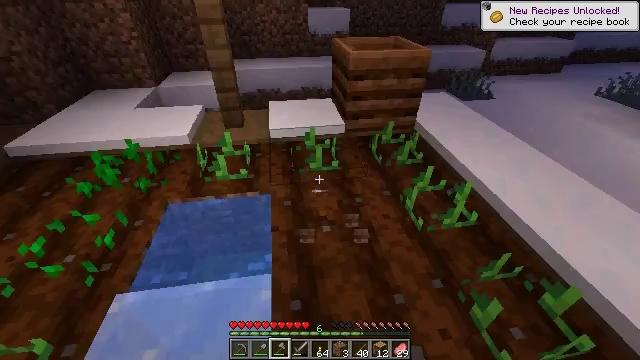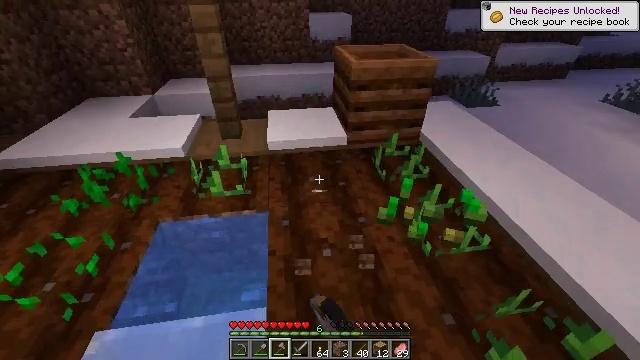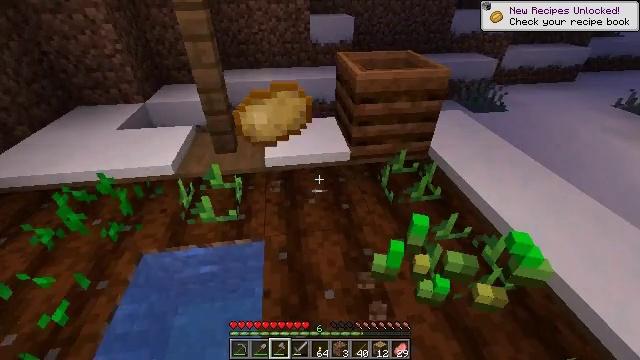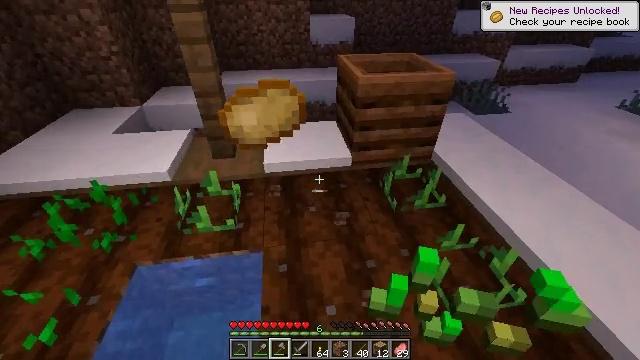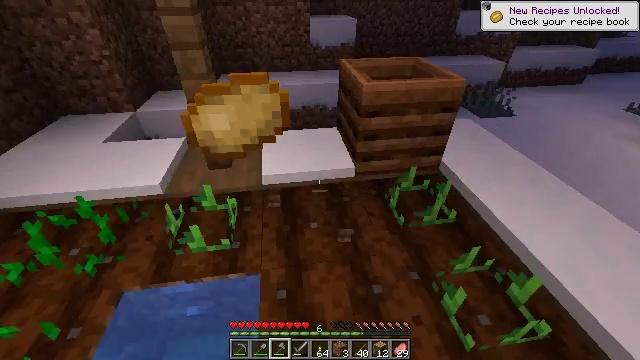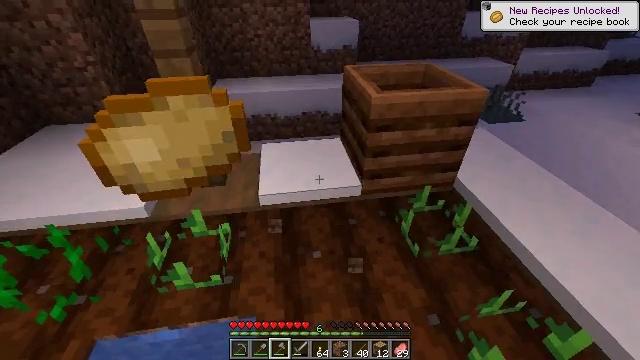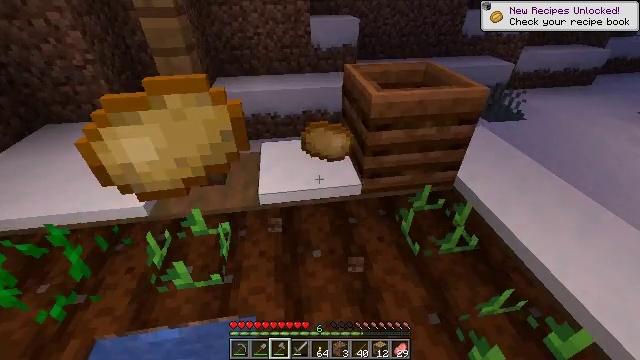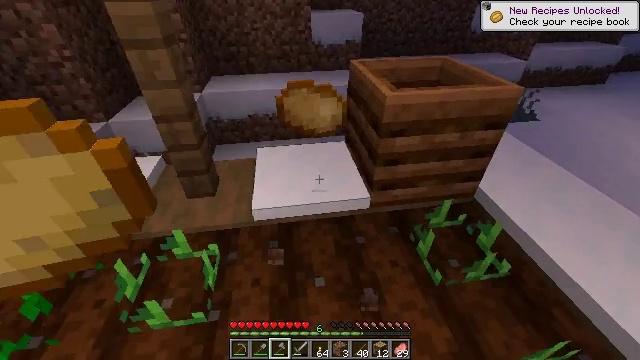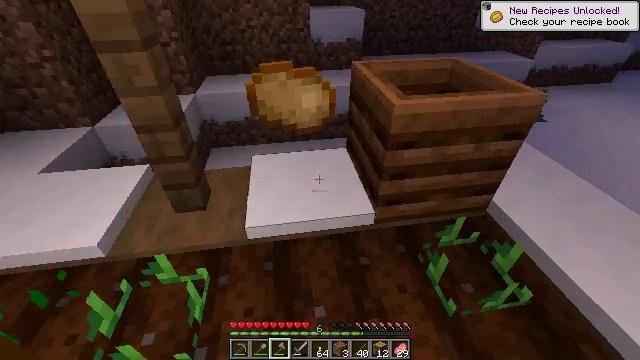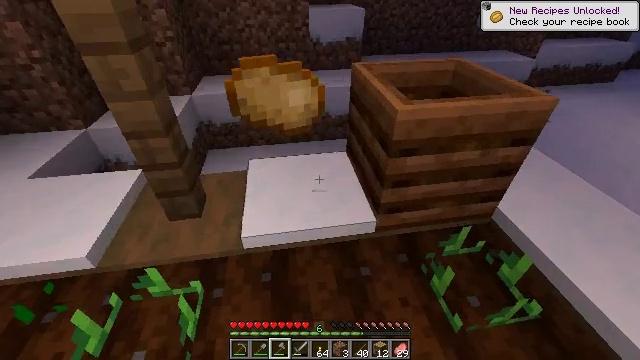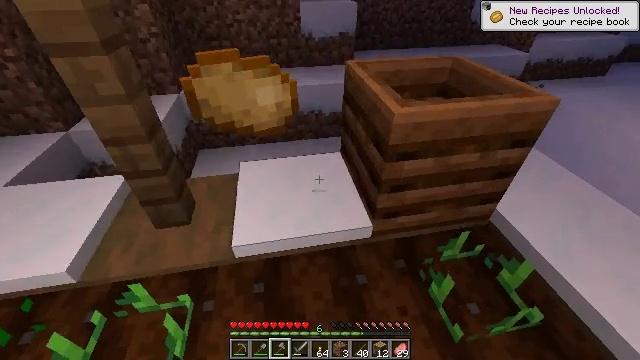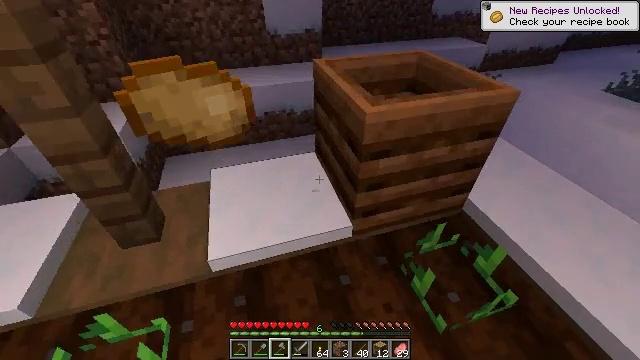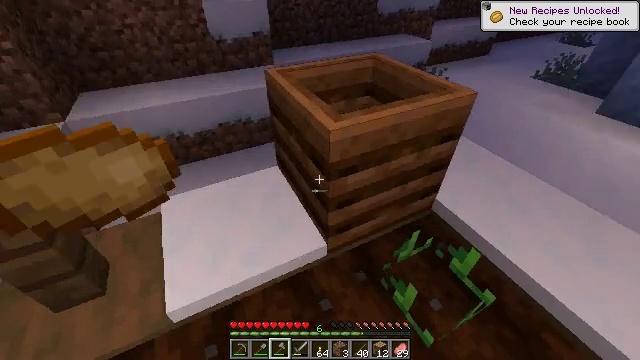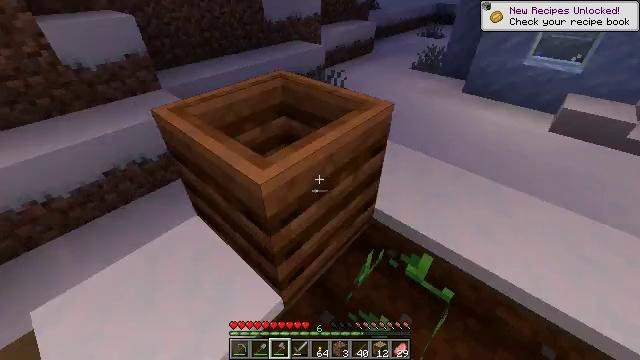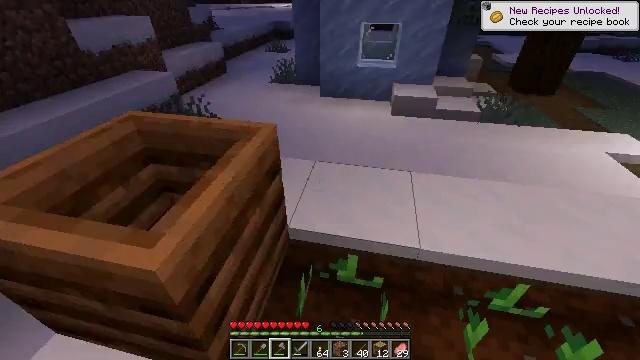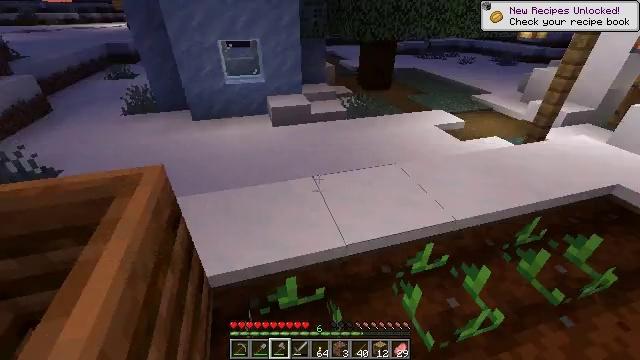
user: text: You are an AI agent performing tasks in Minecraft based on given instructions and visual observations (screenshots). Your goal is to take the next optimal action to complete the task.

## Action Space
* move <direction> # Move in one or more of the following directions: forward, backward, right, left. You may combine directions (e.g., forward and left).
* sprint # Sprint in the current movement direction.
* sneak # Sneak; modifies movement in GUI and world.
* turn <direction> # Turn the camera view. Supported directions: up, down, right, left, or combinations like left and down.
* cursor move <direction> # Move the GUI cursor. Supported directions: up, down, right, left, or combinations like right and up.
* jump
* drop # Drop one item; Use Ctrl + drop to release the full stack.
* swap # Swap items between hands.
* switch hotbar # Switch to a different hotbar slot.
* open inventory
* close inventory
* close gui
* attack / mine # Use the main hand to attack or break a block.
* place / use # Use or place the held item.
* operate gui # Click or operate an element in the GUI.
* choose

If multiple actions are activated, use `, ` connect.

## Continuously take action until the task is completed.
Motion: motion action
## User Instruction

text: Mine potatoes from the farmland.
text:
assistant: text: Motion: move forward, attack / mine
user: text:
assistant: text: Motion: move forward, attack / mine
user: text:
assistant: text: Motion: move forward, attack / mine
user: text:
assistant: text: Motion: move forward
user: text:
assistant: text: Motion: move forward
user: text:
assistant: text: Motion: move forward
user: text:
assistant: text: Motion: move forward
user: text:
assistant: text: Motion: move forward
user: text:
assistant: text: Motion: no_op
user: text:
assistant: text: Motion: turn right and down
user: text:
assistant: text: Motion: move forward, turn right
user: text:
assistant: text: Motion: move forward, turn right
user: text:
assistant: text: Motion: move forward and move left, turn right and up
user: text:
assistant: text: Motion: move forward and move left, turn right and up
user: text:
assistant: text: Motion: move forward and move left, turn right and up
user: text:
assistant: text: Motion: move forward and move left, turn right and up
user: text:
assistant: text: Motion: move forward, turn right and up
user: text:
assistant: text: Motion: move forward, turn right and up
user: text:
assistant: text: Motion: move forward and move right, turn right
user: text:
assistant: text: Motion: move forward and move right
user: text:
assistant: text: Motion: move forward and move right, turn left
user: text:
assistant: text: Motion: move forward and move right
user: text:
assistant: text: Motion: move forward
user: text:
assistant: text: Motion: move forward
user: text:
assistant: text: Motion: move forward
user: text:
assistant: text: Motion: move forward, turn right
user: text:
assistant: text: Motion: move forward, turn right
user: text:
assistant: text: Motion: move forward, turn right and up
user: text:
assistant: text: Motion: move forward, turn right and up
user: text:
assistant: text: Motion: move forward, turn right